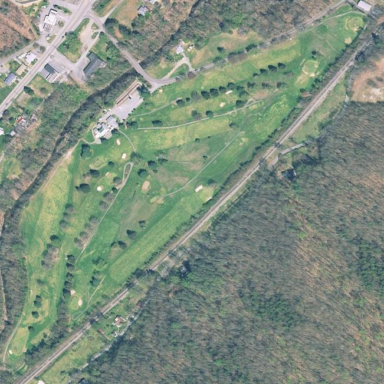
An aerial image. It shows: Golf course surrounded by greenery.